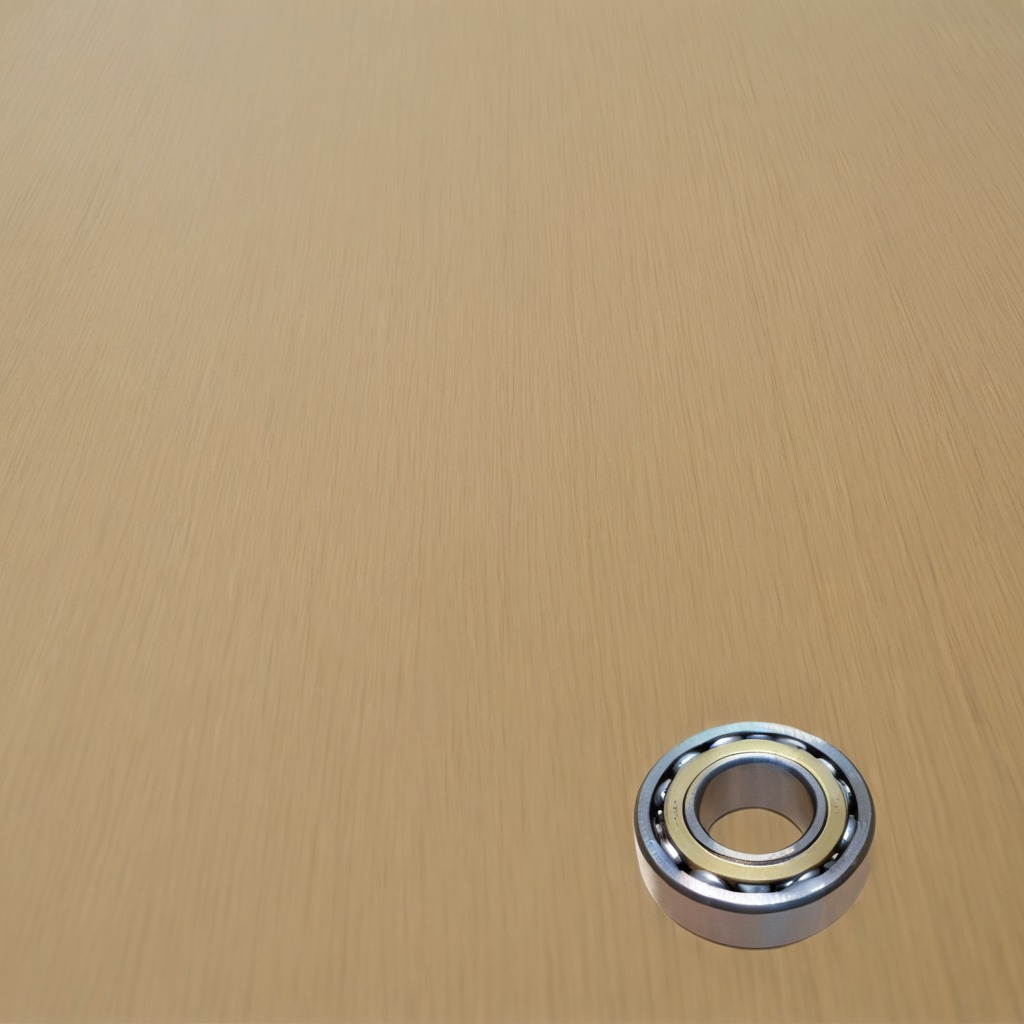
A metal ball bearing is lying on a plywood surface in a paint workshop lit by afternoon window light.